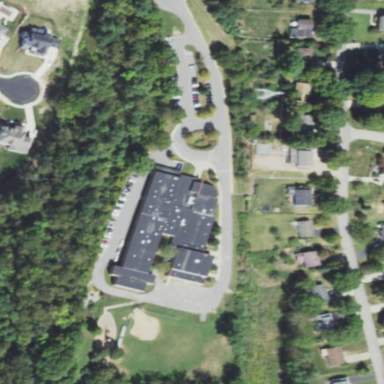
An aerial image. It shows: School building.